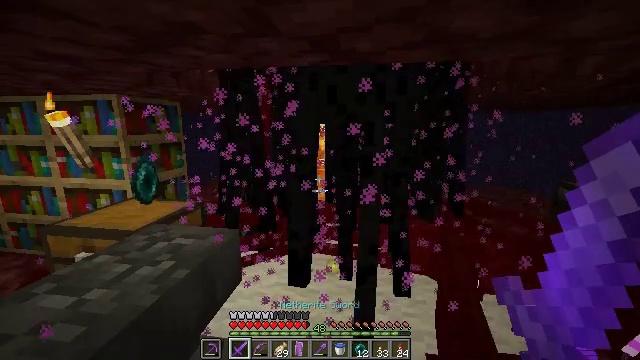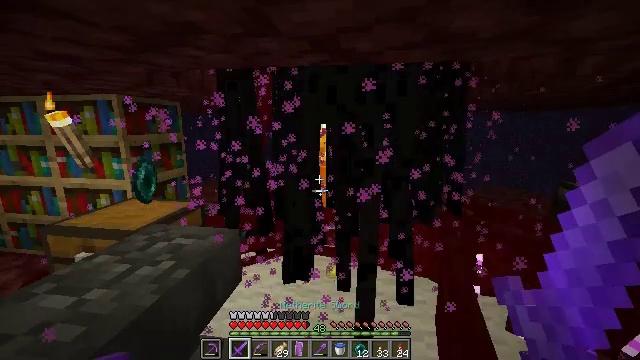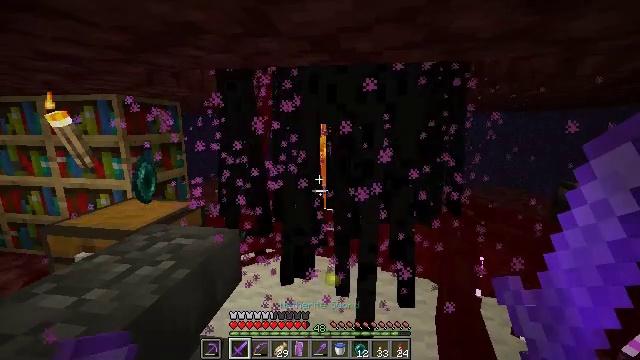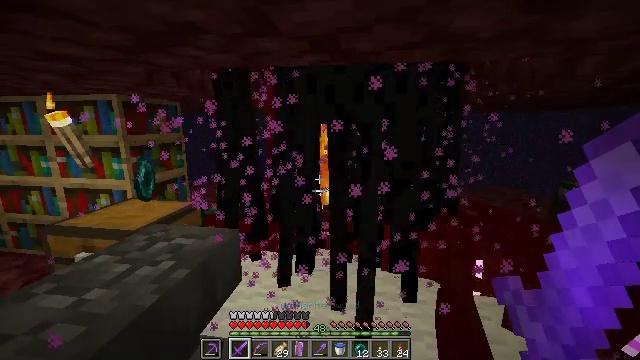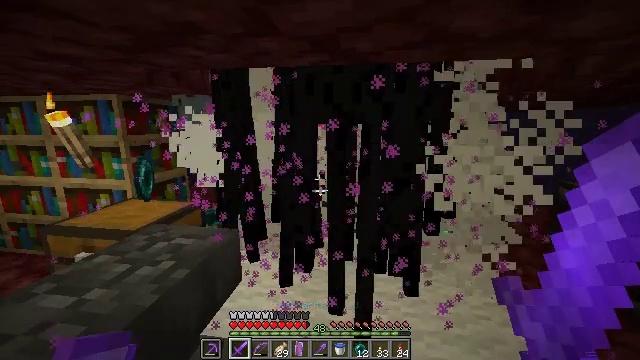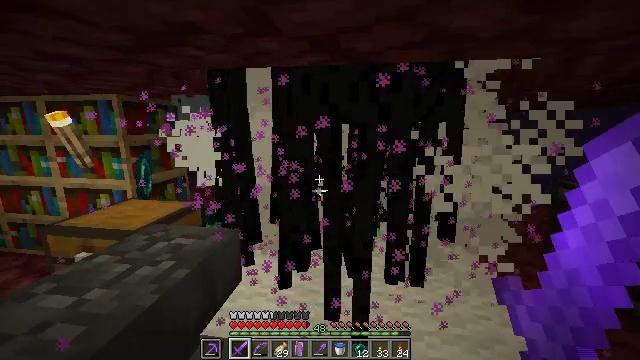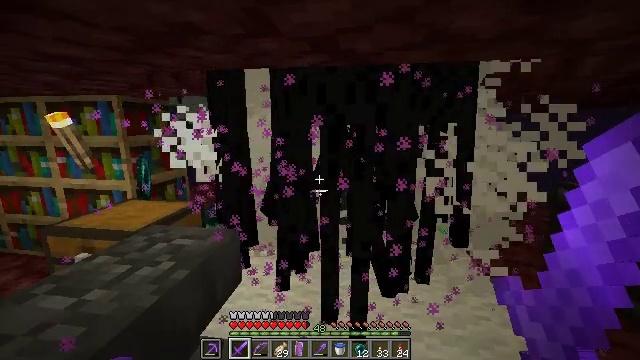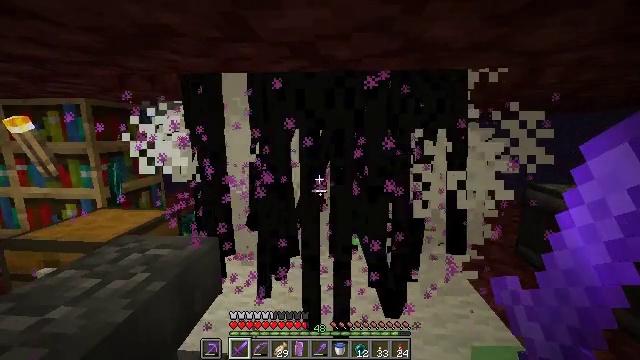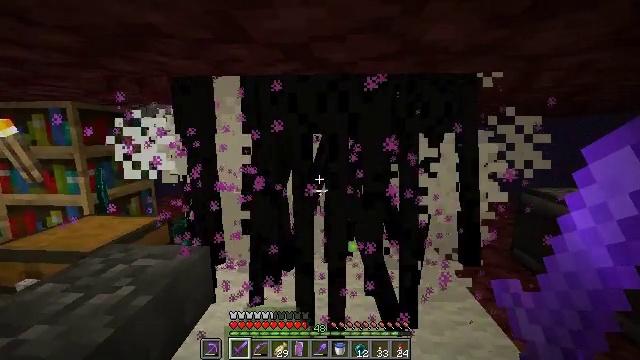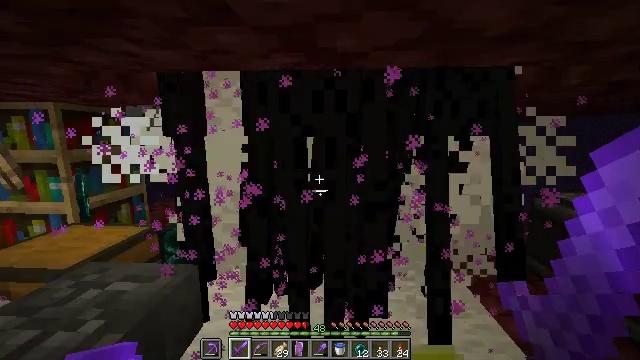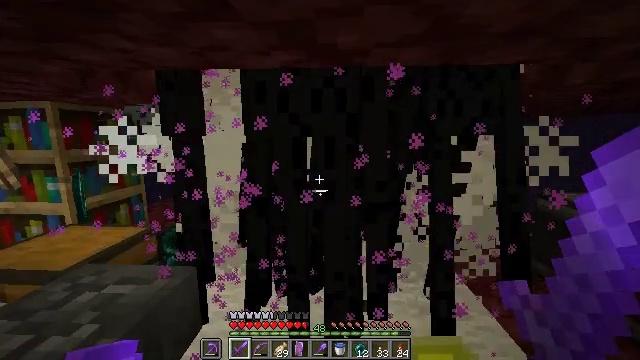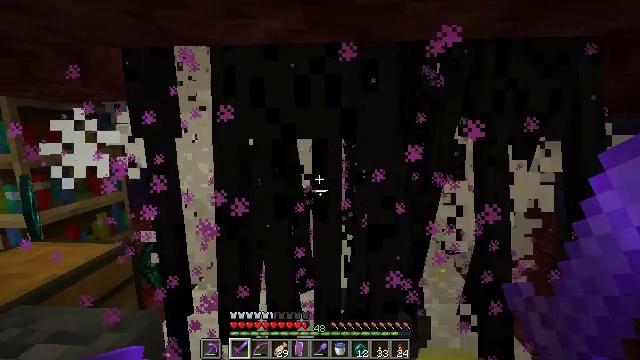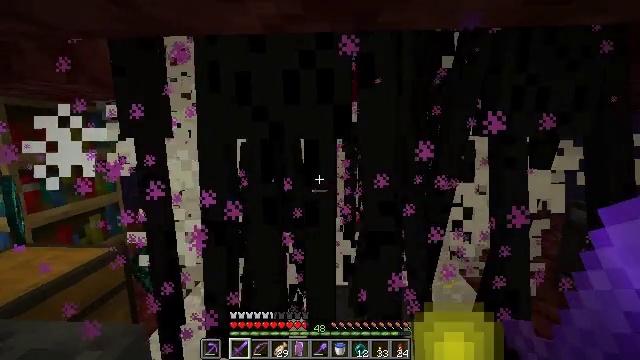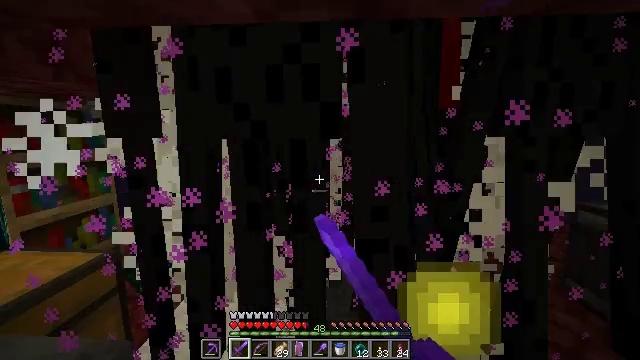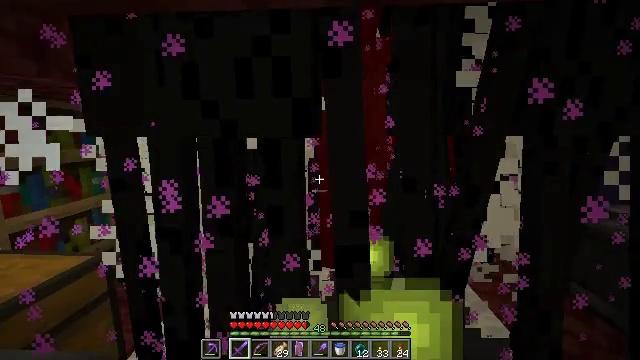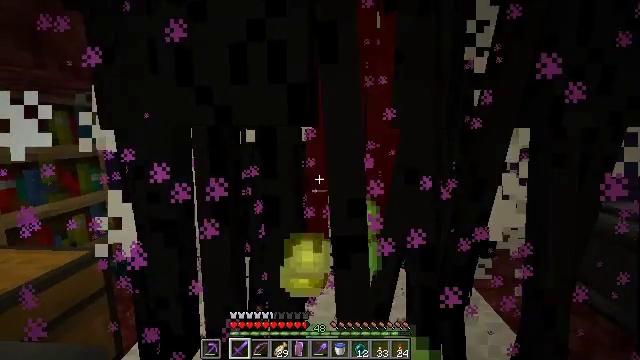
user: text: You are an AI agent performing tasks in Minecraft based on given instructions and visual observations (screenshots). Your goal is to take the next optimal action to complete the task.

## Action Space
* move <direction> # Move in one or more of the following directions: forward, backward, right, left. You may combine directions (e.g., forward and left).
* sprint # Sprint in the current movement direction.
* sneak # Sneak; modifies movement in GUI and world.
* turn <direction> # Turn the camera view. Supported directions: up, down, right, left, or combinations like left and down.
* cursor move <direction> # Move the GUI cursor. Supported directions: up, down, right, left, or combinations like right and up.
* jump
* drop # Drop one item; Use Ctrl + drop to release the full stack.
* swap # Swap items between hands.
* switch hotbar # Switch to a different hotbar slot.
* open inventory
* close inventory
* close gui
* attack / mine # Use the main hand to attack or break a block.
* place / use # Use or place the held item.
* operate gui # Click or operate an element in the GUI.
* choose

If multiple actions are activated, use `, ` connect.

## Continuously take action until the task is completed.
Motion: motion action
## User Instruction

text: Combat the enderman.
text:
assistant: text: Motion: no_op
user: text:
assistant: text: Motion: no_op
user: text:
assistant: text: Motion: no_op
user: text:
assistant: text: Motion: no_op
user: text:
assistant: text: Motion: no_op
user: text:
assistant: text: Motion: no_op
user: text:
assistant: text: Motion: turn right and up
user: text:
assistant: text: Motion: move forward, turn right
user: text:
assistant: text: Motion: move forward
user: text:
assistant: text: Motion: move forward
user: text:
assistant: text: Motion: move forward
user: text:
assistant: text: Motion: attack / mine
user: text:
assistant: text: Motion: attack / mine
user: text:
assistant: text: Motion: attack / mine
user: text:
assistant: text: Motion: attack / mine
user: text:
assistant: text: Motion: attack / mine
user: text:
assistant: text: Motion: no_op
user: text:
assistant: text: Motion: no_op
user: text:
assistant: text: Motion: no_op
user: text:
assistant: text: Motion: move back
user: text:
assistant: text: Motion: move back
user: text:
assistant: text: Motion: move back
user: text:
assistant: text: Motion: move back
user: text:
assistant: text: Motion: no_op
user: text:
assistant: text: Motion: no_op
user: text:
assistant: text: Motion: no_op
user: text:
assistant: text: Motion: no_op
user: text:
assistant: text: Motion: no_op
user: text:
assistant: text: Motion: no_op
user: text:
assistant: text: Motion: no_op